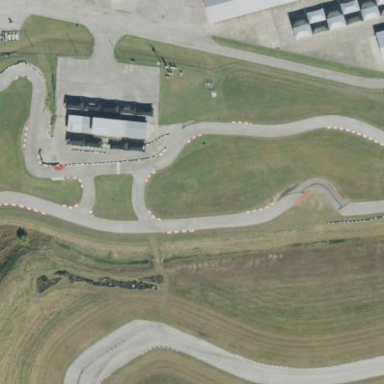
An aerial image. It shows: Karting raceway.